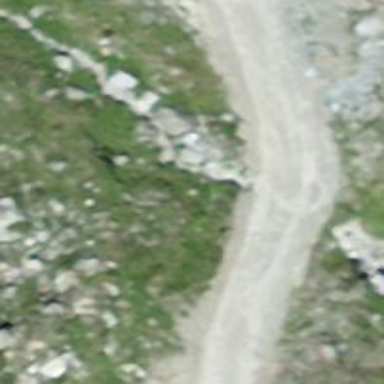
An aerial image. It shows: Culvert tunnel.